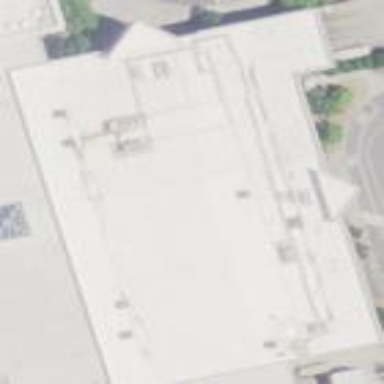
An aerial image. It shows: Department store building.